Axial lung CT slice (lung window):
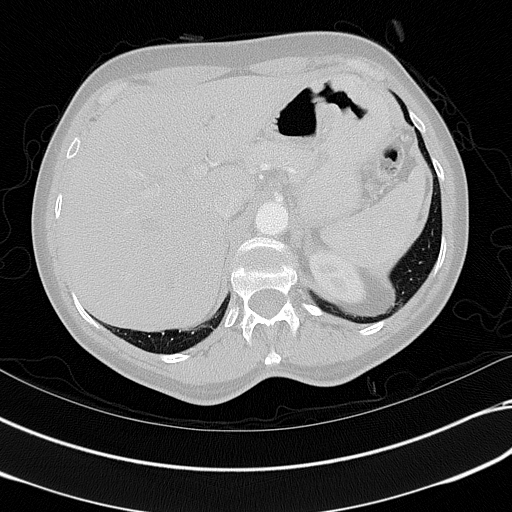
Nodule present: no